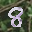
Label: 8